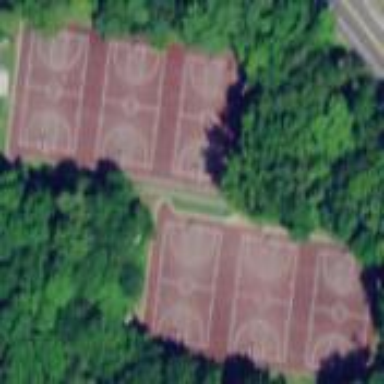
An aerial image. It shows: Basketball court on pitch.